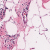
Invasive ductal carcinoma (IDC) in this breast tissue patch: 0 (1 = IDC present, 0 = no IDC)